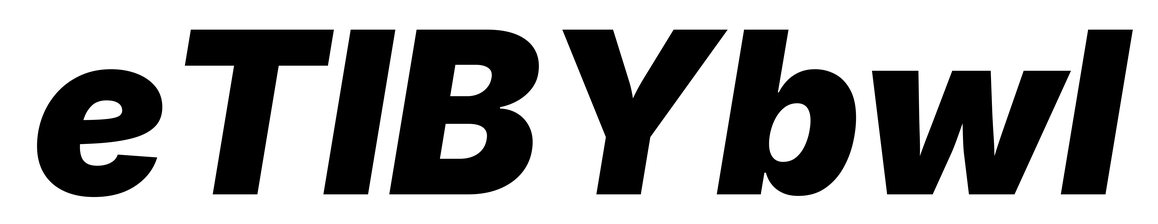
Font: Inter-Italic_Black_Italic